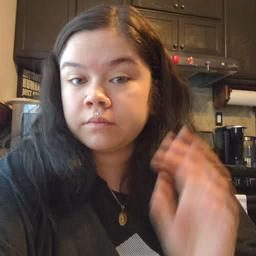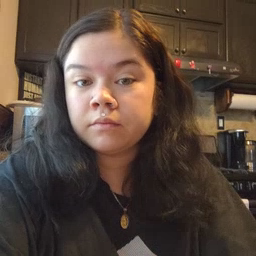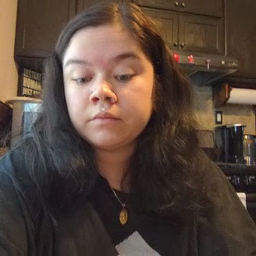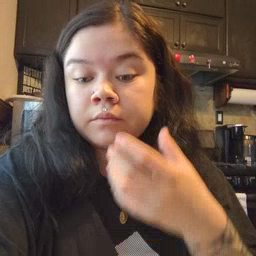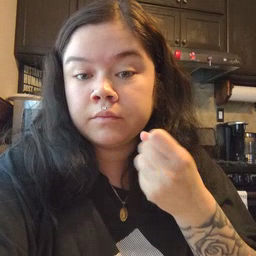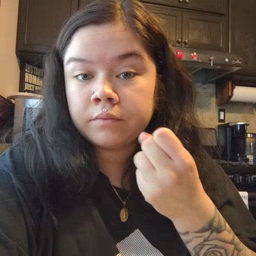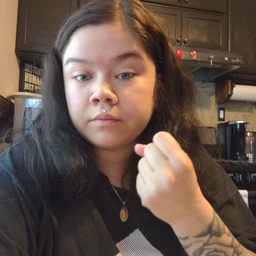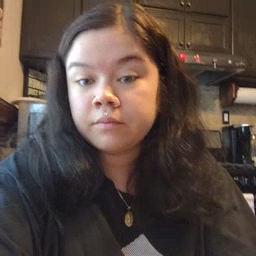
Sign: milk